Field crop: tomato
Growth stage: 1
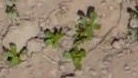
Species: portulaca